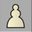
Piece: wP